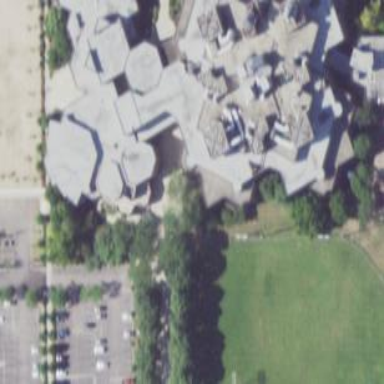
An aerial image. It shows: University building.